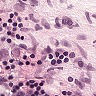
Metastatic tissue present: yes